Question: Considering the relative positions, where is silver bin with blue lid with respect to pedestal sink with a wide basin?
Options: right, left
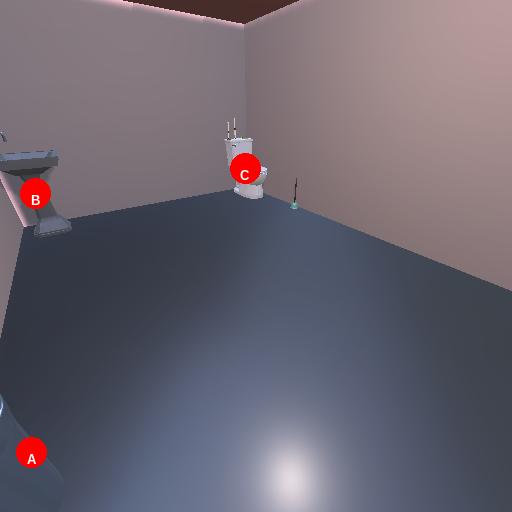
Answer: right